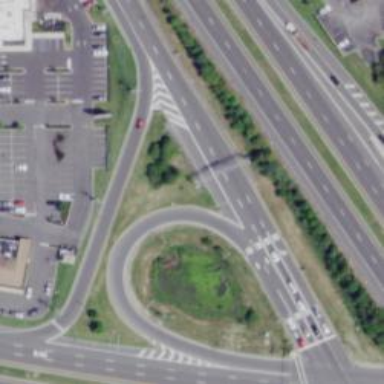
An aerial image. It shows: Trunk link highway.